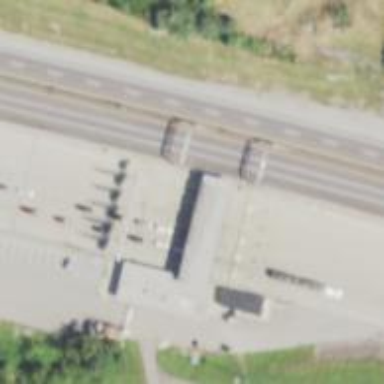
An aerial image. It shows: Toll gantry on the road.